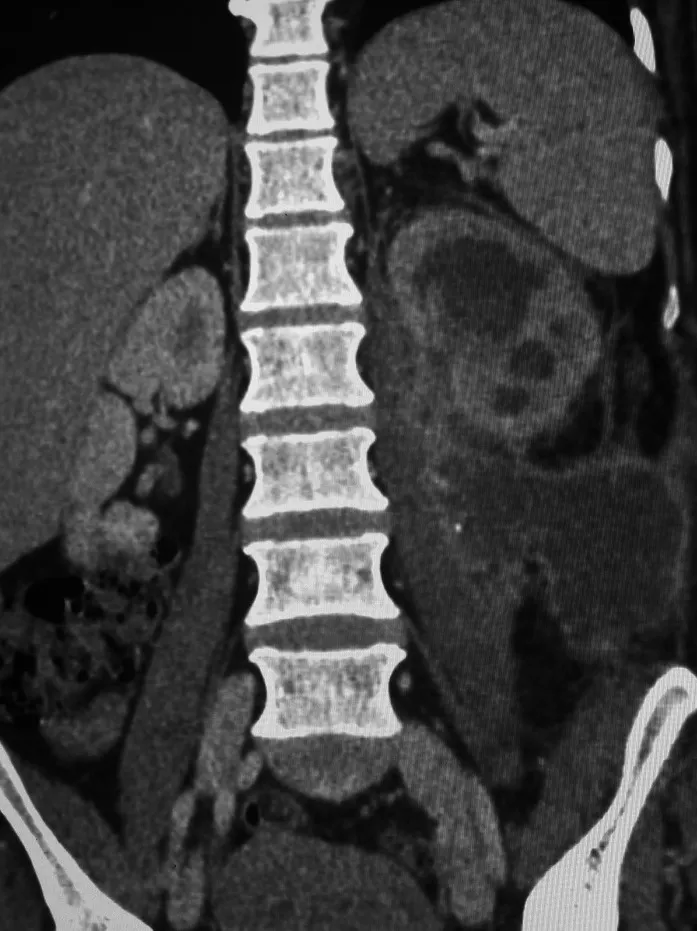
Coronal section of CT of the abdomen showing large retroperitoneal collection around the left kidney infiltrating the ipsilateral psoas muscle.
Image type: radiology (ct)